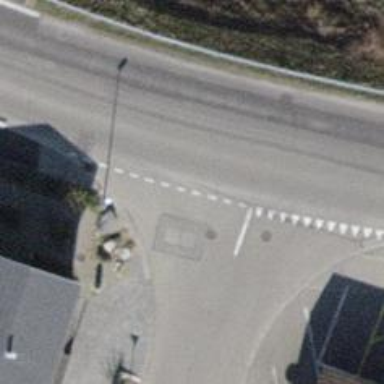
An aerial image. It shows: Road with "give way" sign.